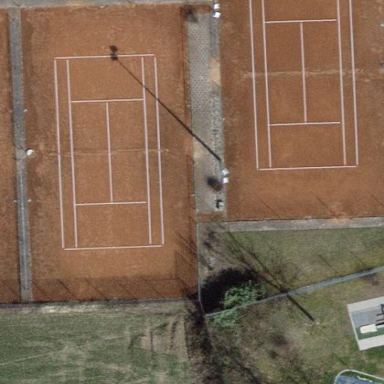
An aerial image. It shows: Tennis court on the leisure land pitch.